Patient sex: M
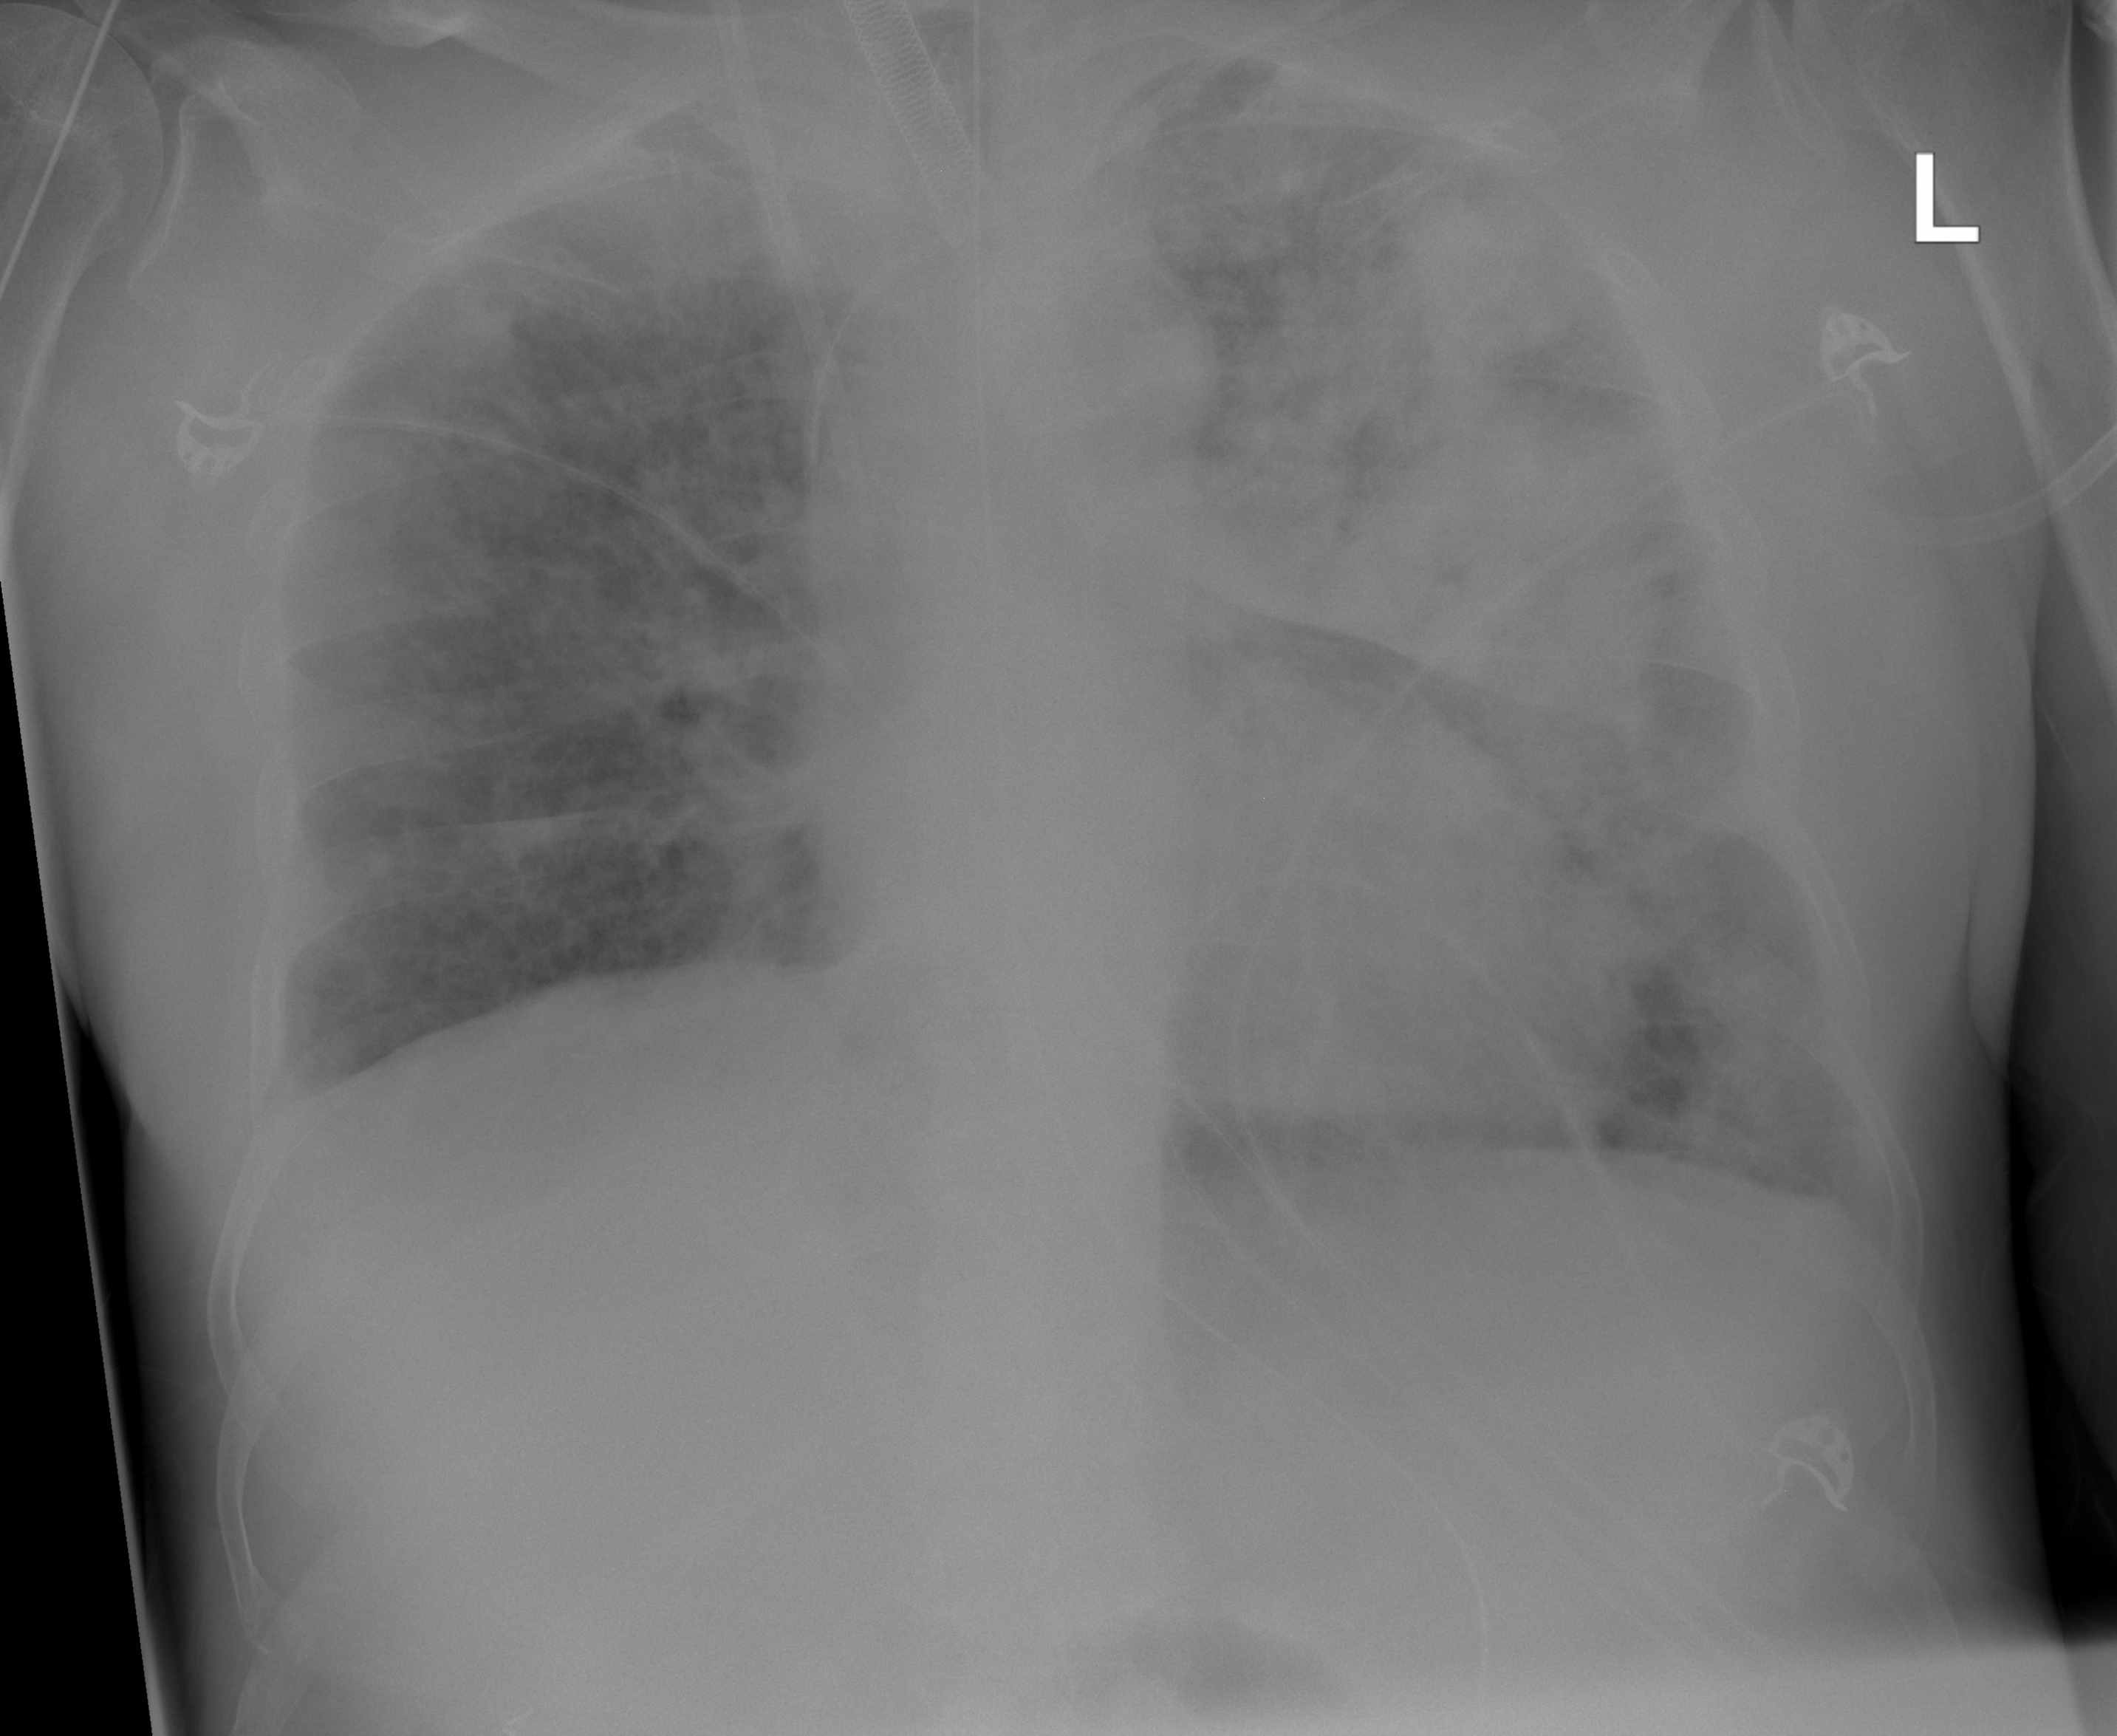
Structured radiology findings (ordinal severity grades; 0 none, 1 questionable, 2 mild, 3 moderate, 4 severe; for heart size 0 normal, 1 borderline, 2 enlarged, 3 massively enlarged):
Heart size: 0
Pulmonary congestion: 0
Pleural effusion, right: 0
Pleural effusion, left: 2
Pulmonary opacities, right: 2
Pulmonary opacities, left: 4
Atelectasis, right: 2
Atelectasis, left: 2